Aerial crown-view tile of a tropical tree (Barro Colorado Island, Panama), acquired 20250616:
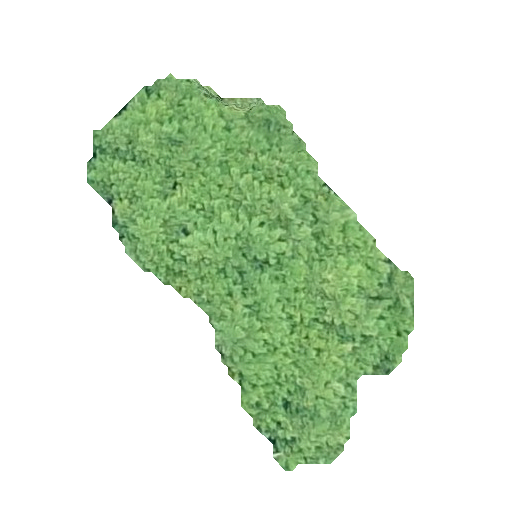
Species: Jacaranda copaia
GBIF accepted scientific name: Jacaranda copaia
Crown area: 100.725 m²